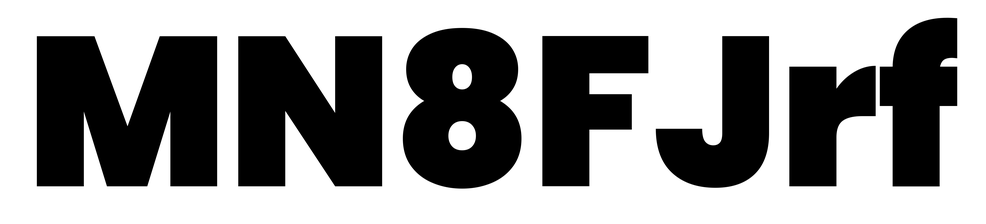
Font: Poppins-Black